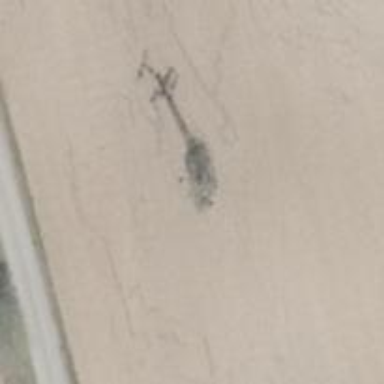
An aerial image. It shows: Power pole.